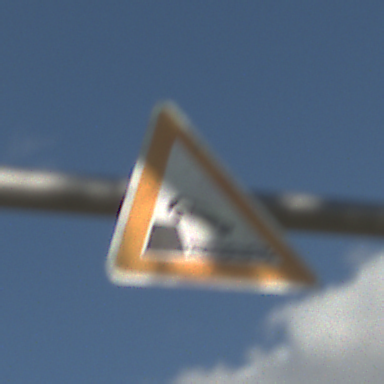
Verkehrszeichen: Ufer
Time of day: MorningAfternoon
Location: Outdoor (Nature)
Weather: PartlyCloudy
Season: NotSpecified
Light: Natural